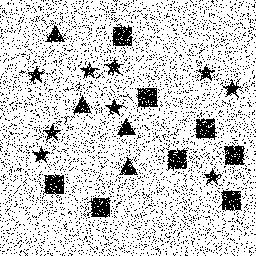
Squares: 8
Triangles: 4
Stars: 9
Total shapes: 21